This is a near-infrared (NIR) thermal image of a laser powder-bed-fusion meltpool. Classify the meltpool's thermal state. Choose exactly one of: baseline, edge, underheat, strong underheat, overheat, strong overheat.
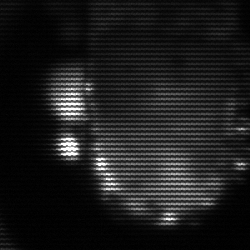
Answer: baseline